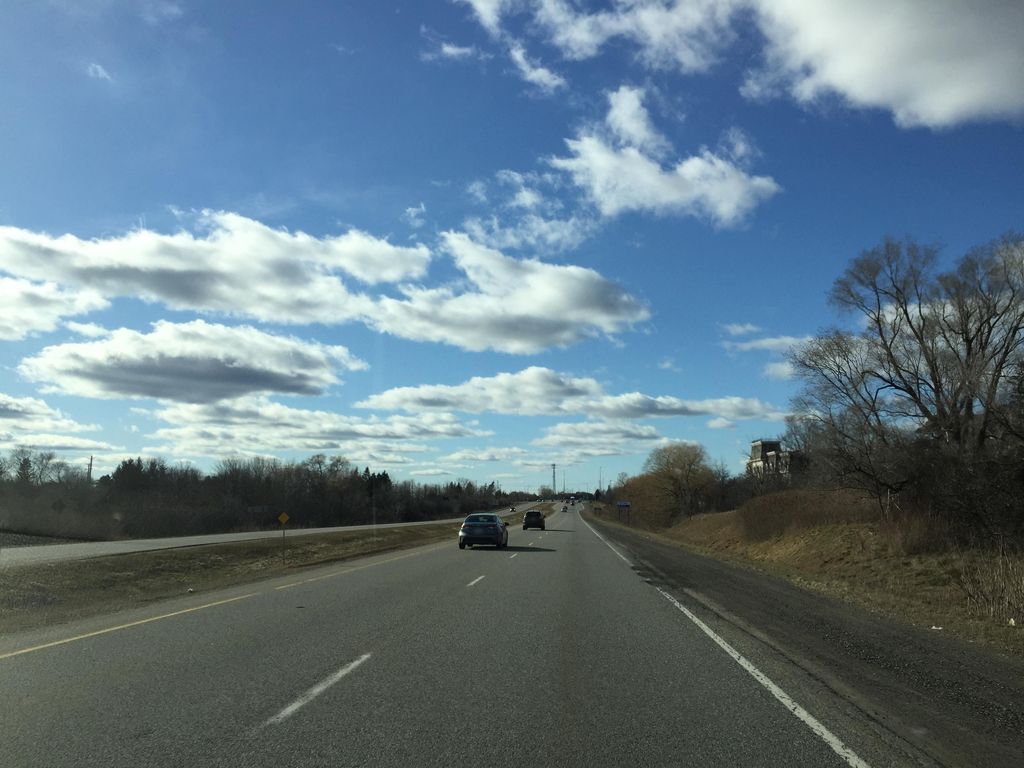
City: kitchener-waterloo